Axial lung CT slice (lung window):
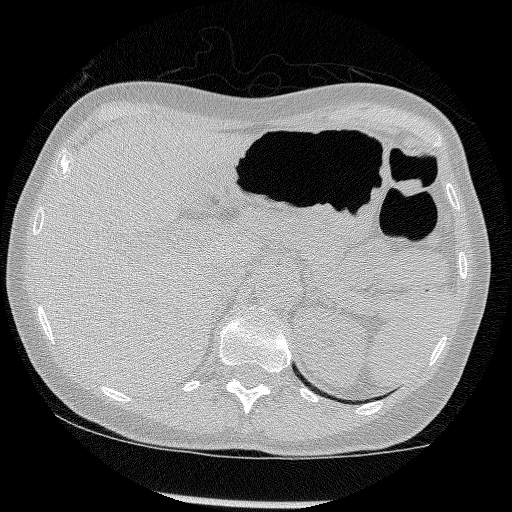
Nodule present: no